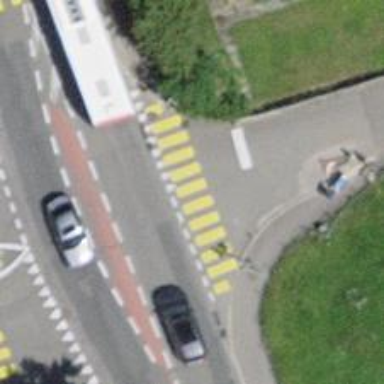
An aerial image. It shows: Crossing with traffic signals. It is zebra crossing.